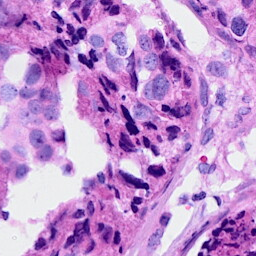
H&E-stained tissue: Breast